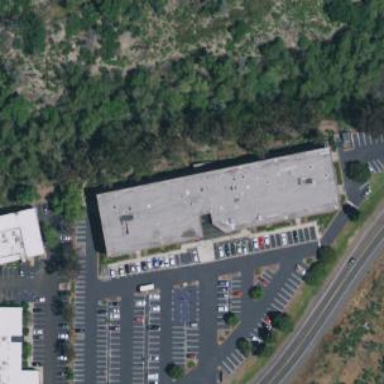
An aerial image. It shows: Office building.